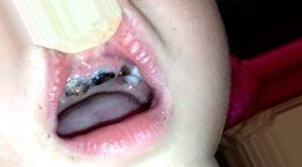
Condition: Caries